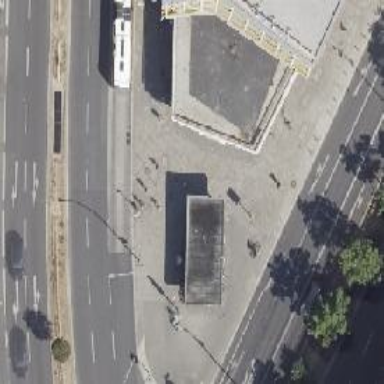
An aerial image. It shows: Subway entrance.